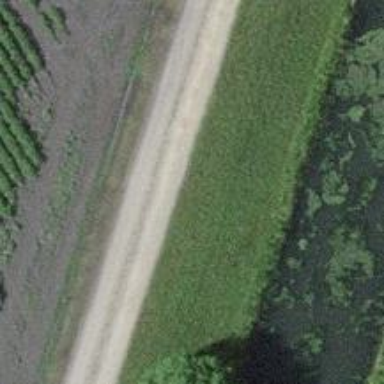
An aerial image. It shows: Pole with roofed pipeline marker.